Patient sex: M
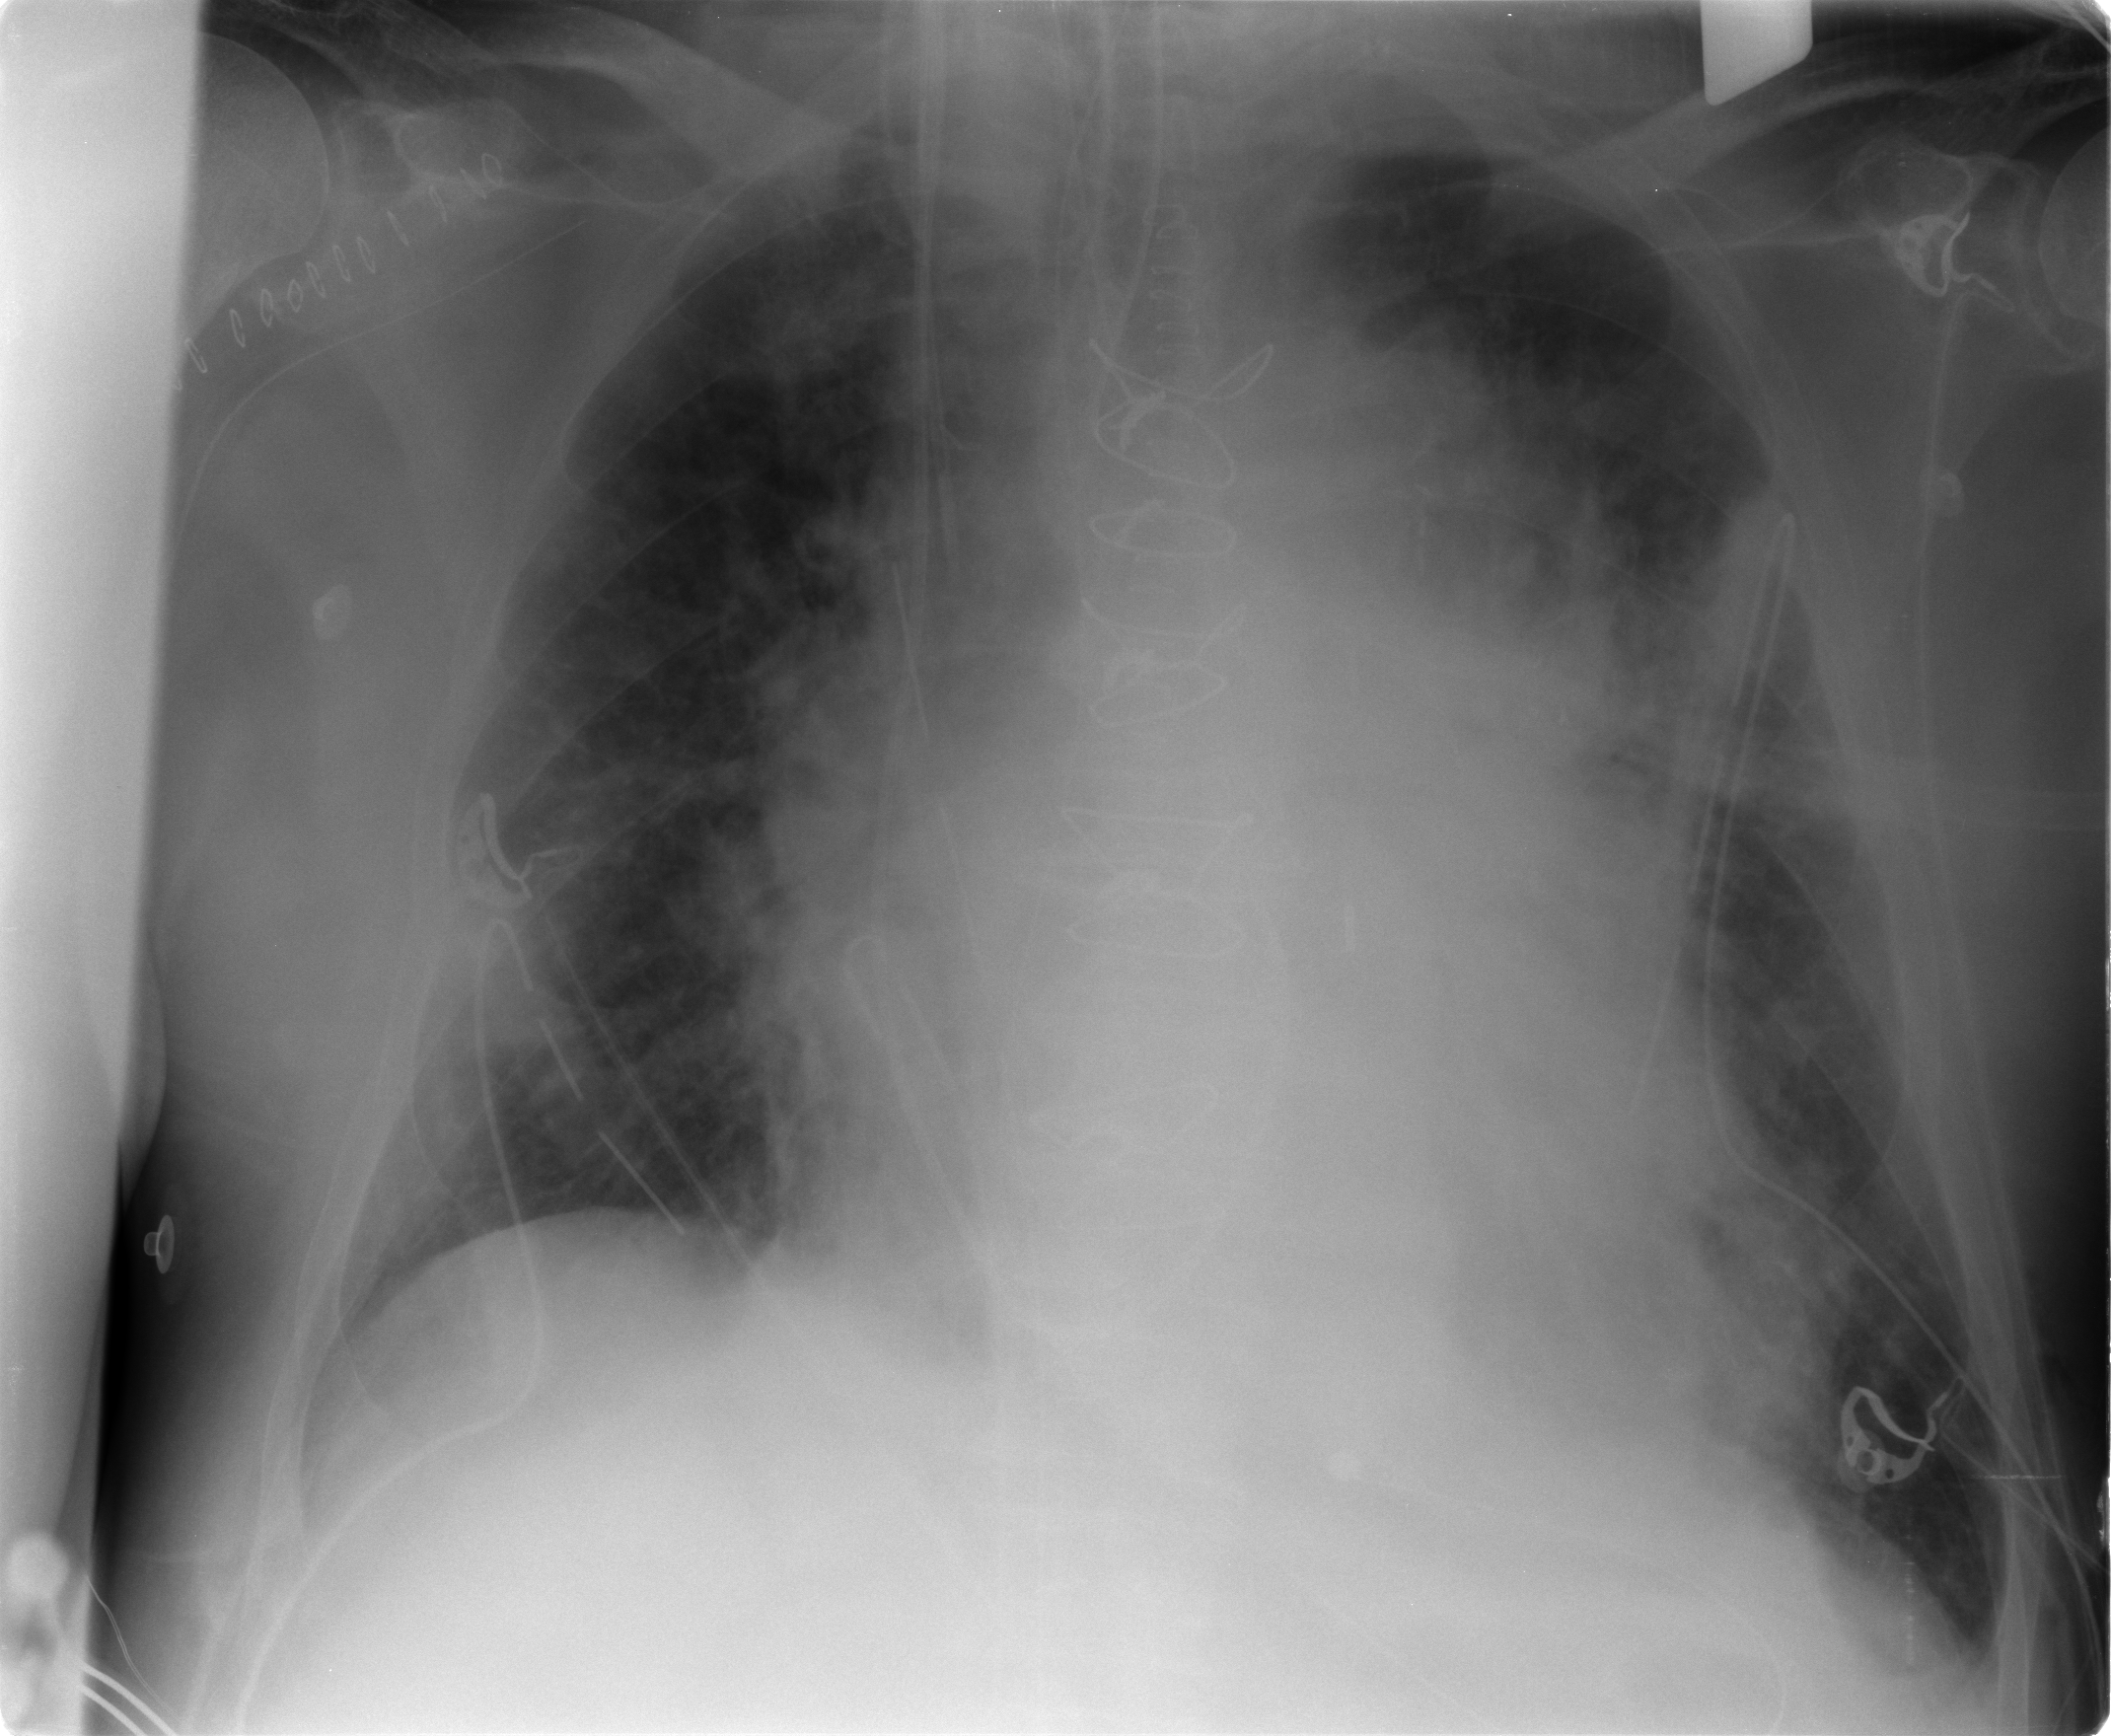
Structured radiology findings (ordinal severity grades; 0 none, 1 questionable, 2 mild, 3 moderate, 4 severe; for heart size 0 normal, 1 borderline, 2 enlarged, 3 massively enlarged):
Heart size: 2
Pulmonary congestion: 4
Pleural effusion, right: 1
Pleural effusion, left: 1
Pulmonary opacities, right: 2
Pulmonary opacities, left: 3
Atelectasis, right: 2
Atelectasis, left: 3